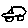
Label: car